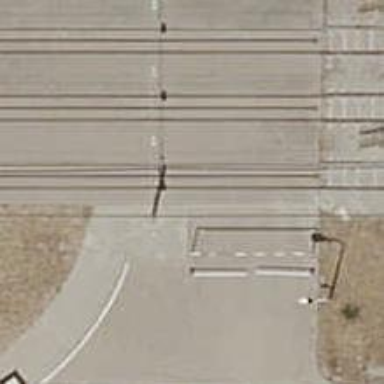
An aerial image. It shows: Railway level crossing.